Brain MRI, t1w sequence, axial 2D slice.
Patient: age 45, sex F, weight 75 kg, height 1.65 m
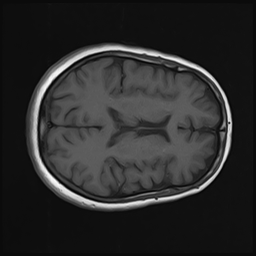